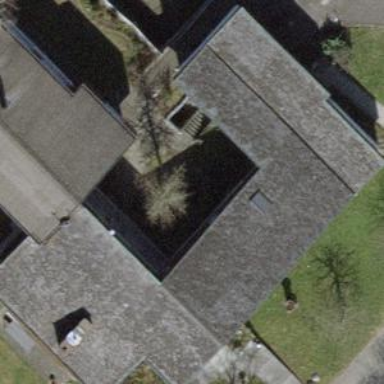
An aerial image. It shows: Building with flat roof.